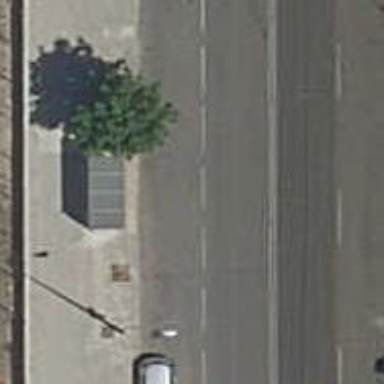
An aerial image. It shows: Public transport stop position.